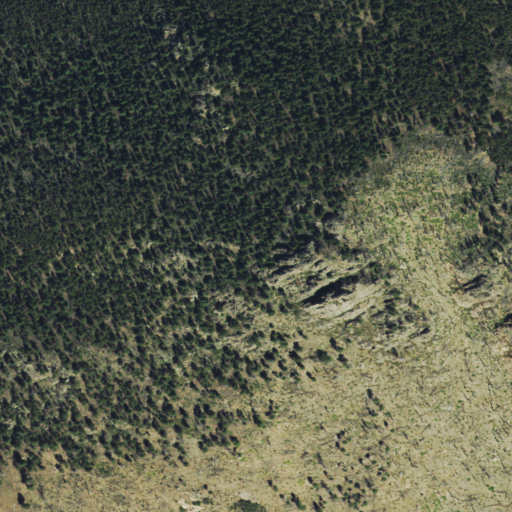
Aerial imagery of mountain in Colorado named Split Rock containing evergreen forest, shrub, and grassland